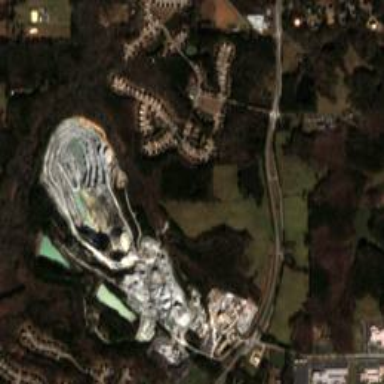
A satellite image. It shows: Quarry used for extracting aggregate resources.